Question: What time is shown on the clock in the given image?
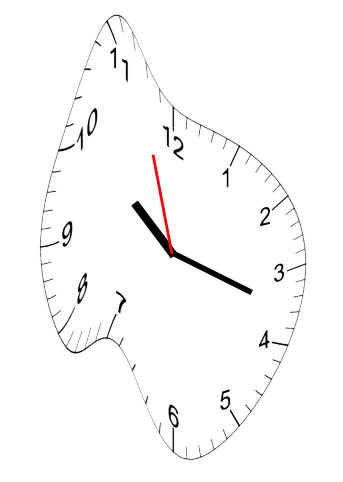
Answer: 10:17:57